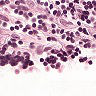
Metastatic tissue present: no